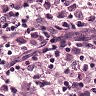
Metastatic tissue present: yes